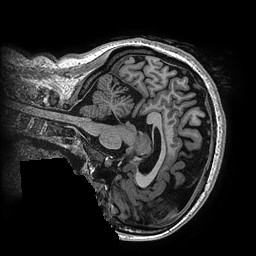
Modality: T1w
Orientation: sagittal
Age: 25
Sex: female
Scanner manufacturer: ge
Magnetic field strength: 3 T
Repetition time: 0.006952 s
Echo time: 0.00292 s